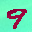
Label: 9